Field crop: maize
Growth stage: 1
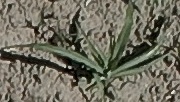
Species: sorghum